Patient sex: M
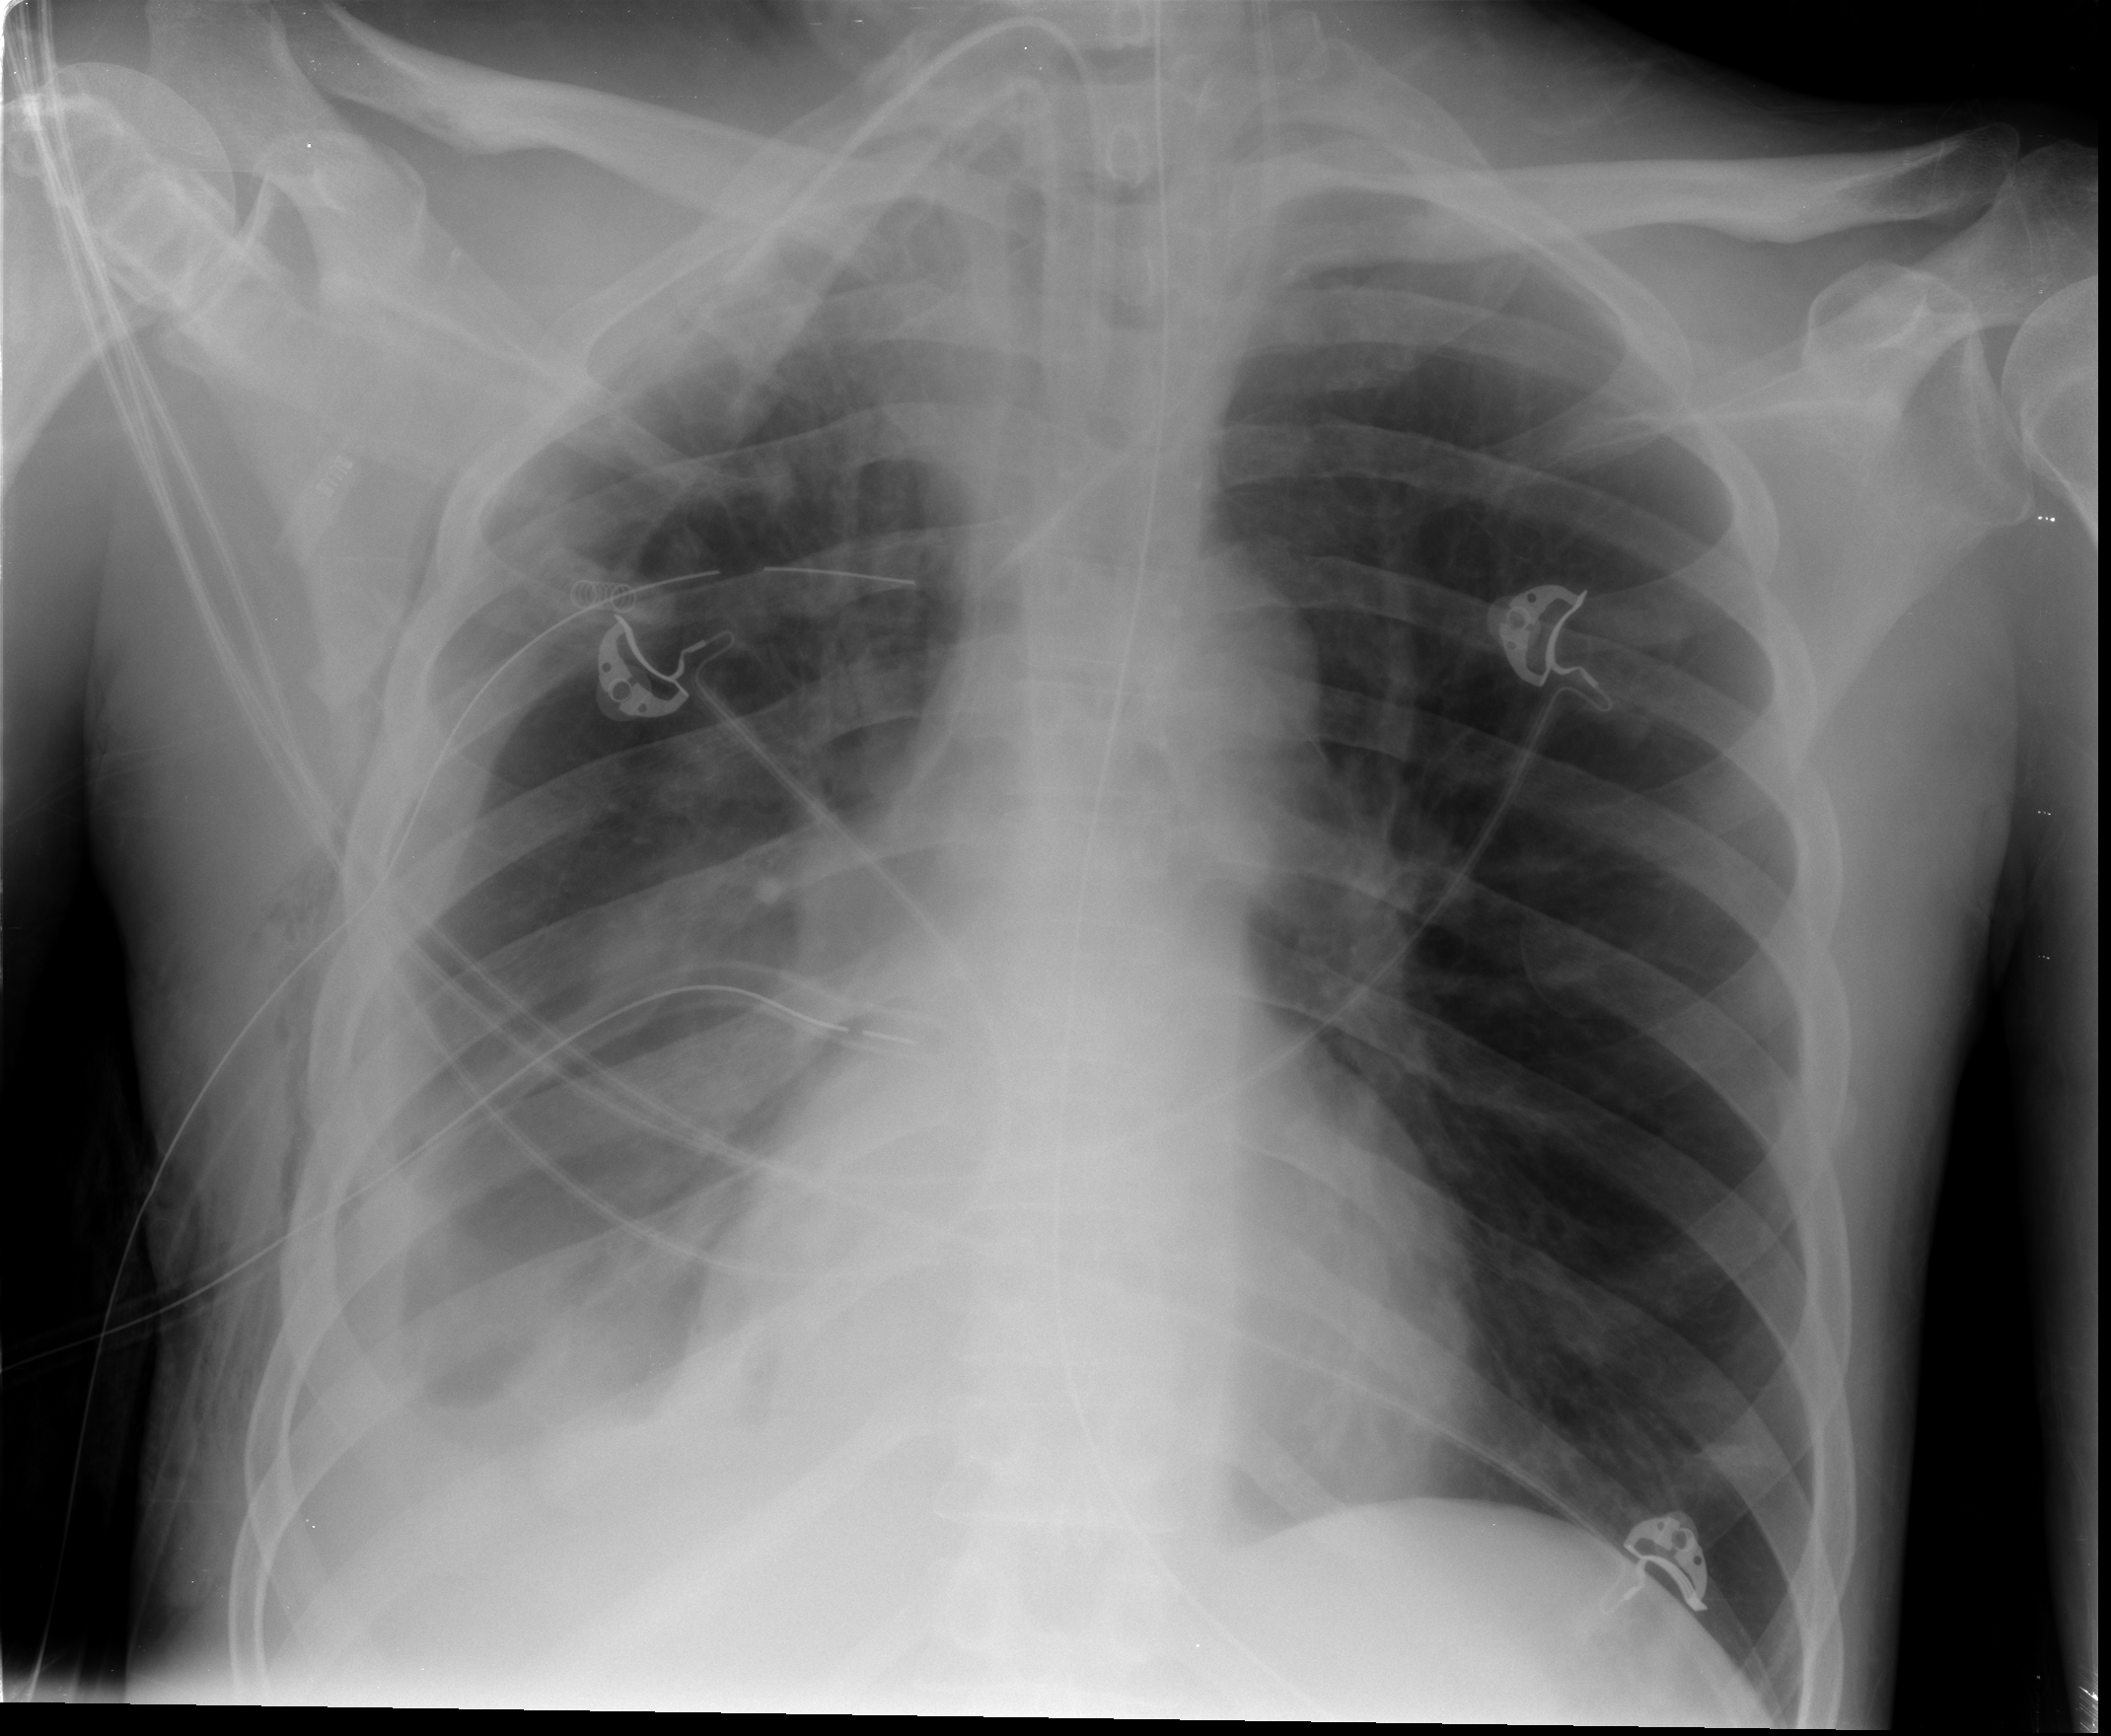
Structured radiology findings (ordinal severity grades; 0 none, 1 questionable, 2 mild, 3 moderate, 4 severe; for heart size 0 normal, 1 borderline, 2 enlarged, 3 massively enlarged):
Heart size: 0
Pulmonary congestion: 0
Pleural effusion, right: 4
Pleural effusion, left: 0
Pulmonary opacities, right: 3
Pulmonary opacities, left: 0
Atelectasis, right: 4
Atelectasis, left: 0